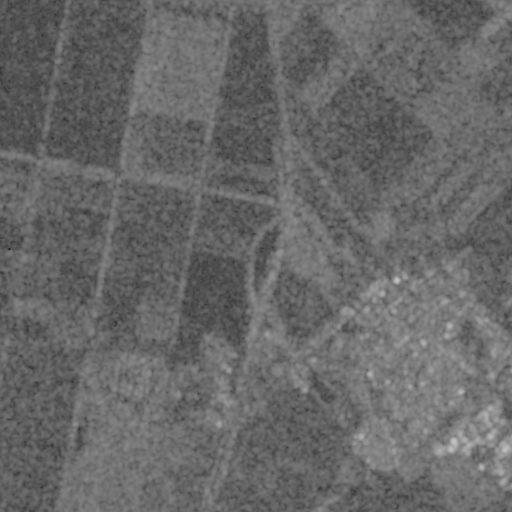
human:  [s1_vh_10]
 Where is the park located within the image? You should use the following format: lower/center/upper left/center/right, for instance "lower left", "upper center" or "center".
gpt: The park is located in the lower right of the image.
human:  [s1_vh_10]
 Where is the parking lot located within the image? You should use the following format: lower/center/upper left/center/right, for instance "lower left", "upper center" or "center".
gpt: The parking lot is located in the lower right of the image.
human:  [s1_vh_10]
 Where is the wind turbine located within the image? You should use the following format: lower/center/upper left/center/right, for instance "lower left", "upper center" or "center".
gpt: The wind turbine is located in the upper right of the image.
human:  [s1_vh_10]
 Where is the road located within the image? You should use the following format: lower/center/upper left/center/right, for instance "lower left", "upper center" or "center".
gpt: There is no road in the image.

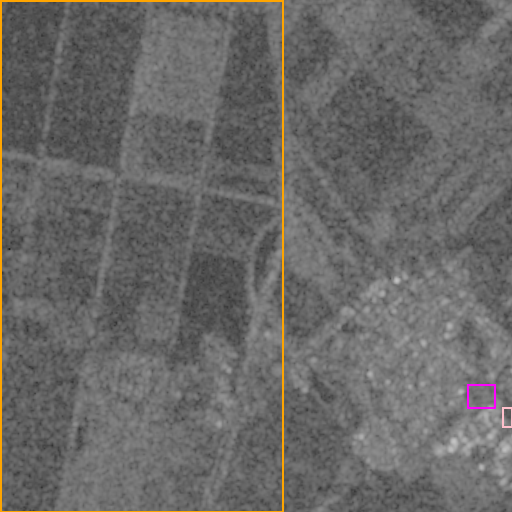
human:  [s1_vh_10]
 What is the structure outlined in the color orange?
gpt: The structure outlined in orange is a crop field.
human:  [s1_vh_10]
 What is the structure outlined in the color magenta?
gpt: The structure outlined in magenta is a park.
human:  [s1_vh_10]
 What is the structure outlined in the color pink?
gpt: The structure outlined in pink is a parking lot.
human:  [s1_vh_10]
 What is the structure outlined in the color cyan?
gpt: There is no cyan outline.